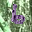
Label: 6